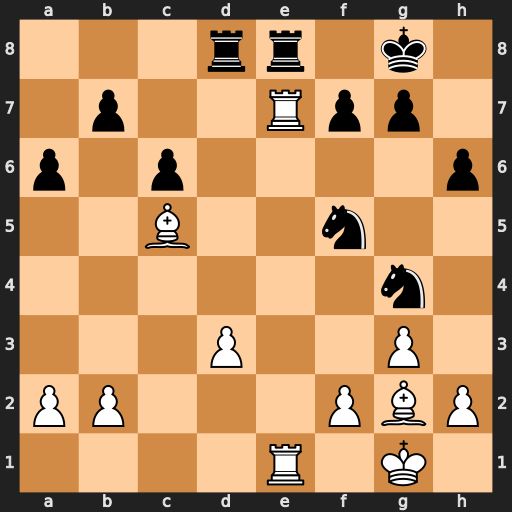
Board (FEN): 3rr1k1/1p2Rpp1/p1p4p/2B2n2/6n1/3P2P1/PP3PBP/4R1K1
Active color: w
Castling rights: -
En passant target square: -
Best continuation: Rxe8+ Rxe8 Rxe8+